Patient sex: M
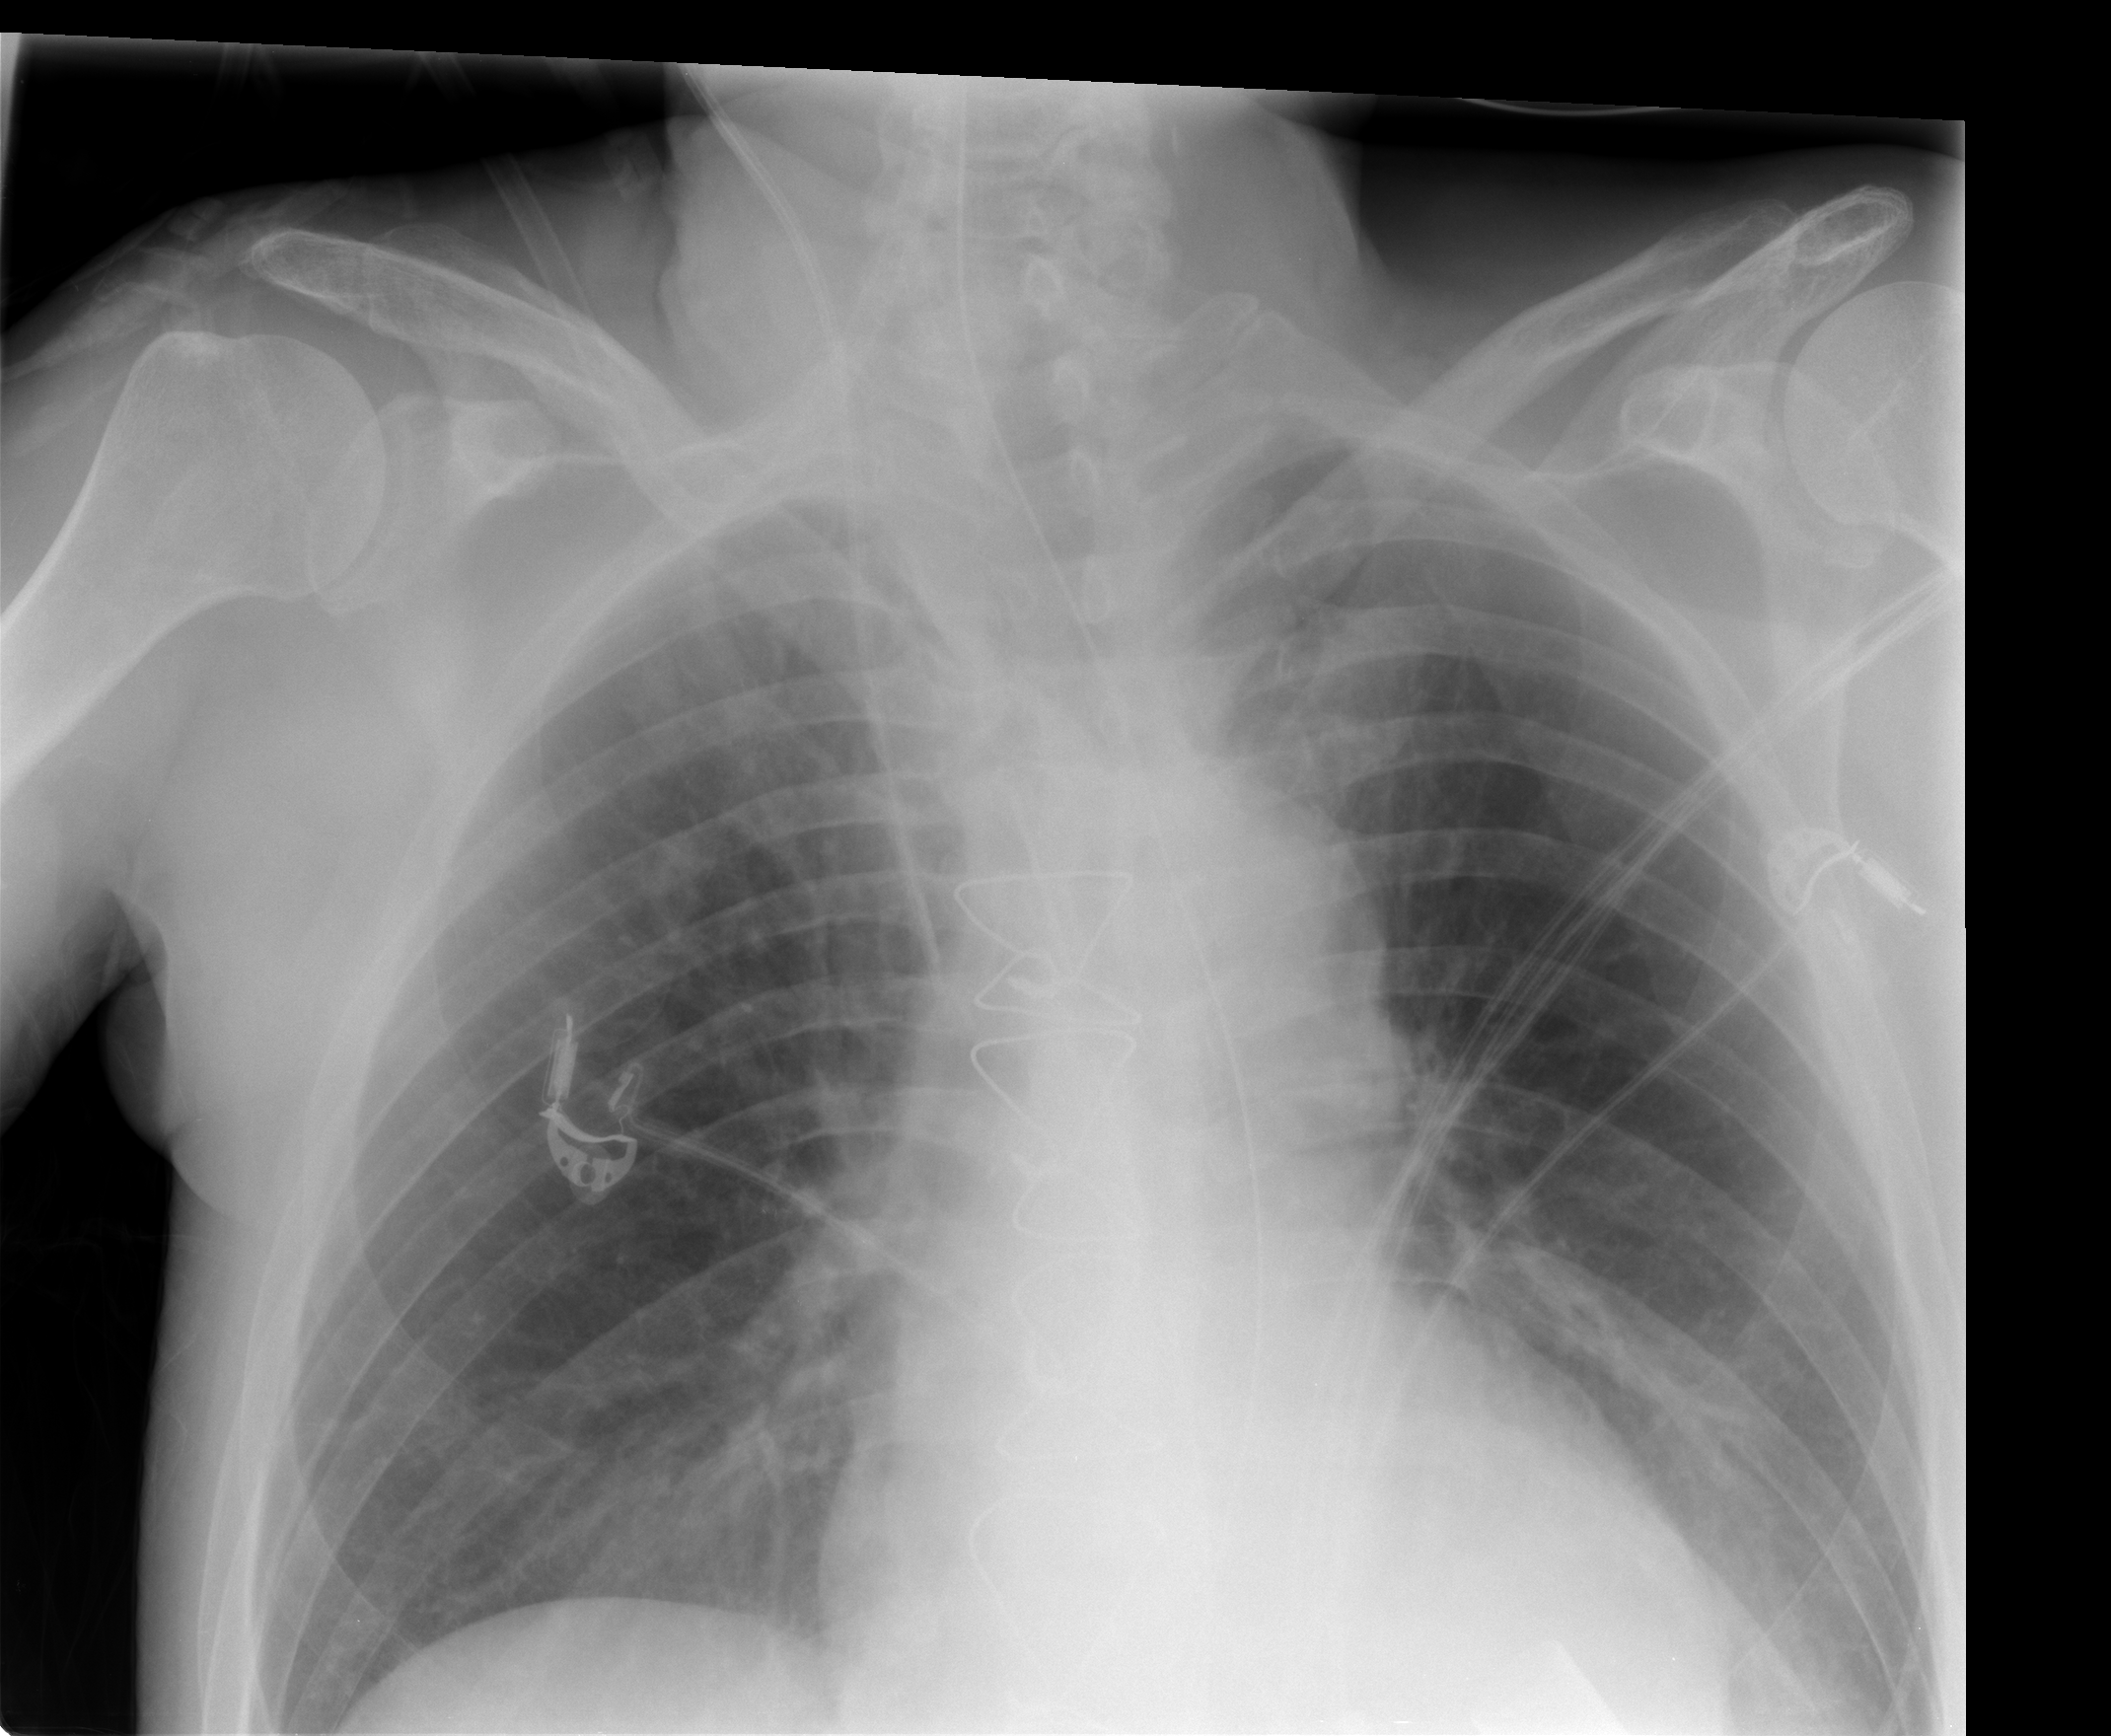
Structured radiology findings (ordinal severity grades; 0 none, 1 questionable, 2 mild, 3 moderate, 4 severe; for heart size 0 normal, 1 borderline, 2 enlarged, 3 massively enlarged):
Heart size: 0
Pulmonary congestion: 0
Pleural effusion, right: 0
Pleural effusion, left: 0
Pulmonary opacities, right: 0
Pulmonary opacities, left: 0
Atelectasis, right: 0
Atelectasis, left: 1